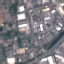
Land use / land cover: Industrial